Question: This is a tough one.. I am attempting to use ajax for the first time. basically upon selecting an option from the first field, js and xml run a php script which creates the next dropdown based of of information it pulls from an SQL table. Surprisingly everything works pretty well, for my first attempt. the problem comes when you run the final query the variable that should be posted over ('$_POST['ports'];') evaluates to a single white space character, not the value selected in the tag. time for the code:
html:
'''
<h1>Enter port data to set how your table will look</h1>
<select style="width:150px;" onChange="showUser(this.value)">
<option value="">Select A Table Type</option>
<option value="option1">option1</option>
<option value="247">Custom</option>
</select>
<br>
<div id="select2">
</div>
'''
javascript:
'''
function showUser(str){
document.getElementById('hide').style.display='none';
document.getElementById('select2').innerHTML="";
if(str===""){
document.getElementById('hide').style.display='none';
document.getElementById('select2').innerHTML="";
return;
}
if(str==="247"){
document.getElementById('hide').style.display='block';
return;
}
// code for IE7+, Firefox, Chrome, Opera, Safari
if (window.XMLHttpRequest){
xmlhttp=new XMLHttpRequest();
}
// code for IE6, IE5
else{
xmlhttp=new ActiveXObject("Microsoft.XMLHTTP");
}
//set up return
xmlhttp.onreadystatechange=function(){
if (xmlhttp.readyState==4 && xmlhttp.status==200){
document.getElementById("select2").innerHTML=xmlhttp.responseText;
}
}
xmlhttp.open("GET","gethtml.php?q="+str,true);
xmlhttp.send();
}
'''
gethtml.php
'''
//include connection
include 'log.php';
//get vars
$q=$_GET['q'];
//make the query
$sql = "SELECT DISTINCT Model
FROM tbl
WHERE Manufacturer = '".$q."'";
//make the new box
echo '<select name="ports" style="width:150px;">';
echo '<option>Select A Port Total</option>';
$i=1;
foreach($conn->query($sql) as $row) {
echo $row['Model'];
echo '<option value="'.$row['Model'].'">'.$row['Model'].'</option>';
$i++;
}
echo "</select>";
'''
so, everything is sent to gethtml.php. the query runs correctly, the '<select>' box is there, however there seems to be an error with the '<select>' part of it, and i just cant figure out what that is. Here is a snippet from the submission php the runs after you submit the form that the '<select>' is messing up on.
'''
echo "<pre>";print_r($_POST);echo"</pre>";
'''
which outputs
'''
Array
(
[ports] =>
)
'''
I know you can't tell, but when i highlight that bit, there is a whitespace character there, i even ran it through an 'isset()' to see it i was right and there is a character there.
here is an image of the xml created html when viewed with firebug:

Anyone have any ideas? This is very frustrating.. obviously, the firebug image is showing it not looking the way it should... if you guys need any more information please just ask
If its worth noting, im using chrome.
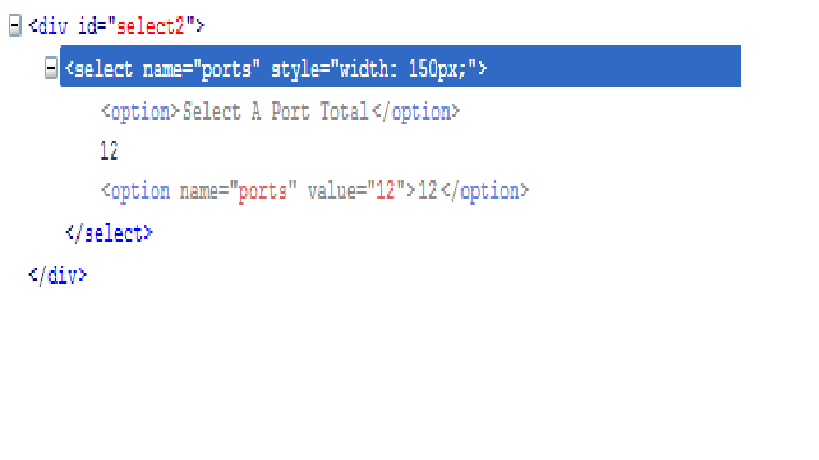
Answer: you are not posting your ajax request.
'''
xmlhttp.open("GET","gethtml.php?q="+str,true);
'''
you are sending it via get. in php, try 'print_r($_GET)' instead of '$_POST' and check if you see the right value.